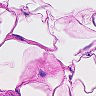
Metastatic tissue present: no